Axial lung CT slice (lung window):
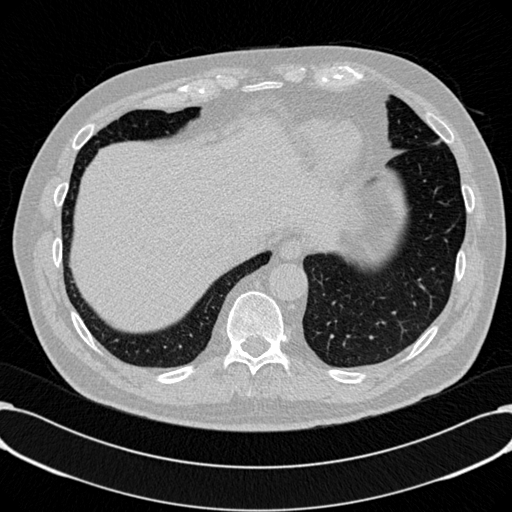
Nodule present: no